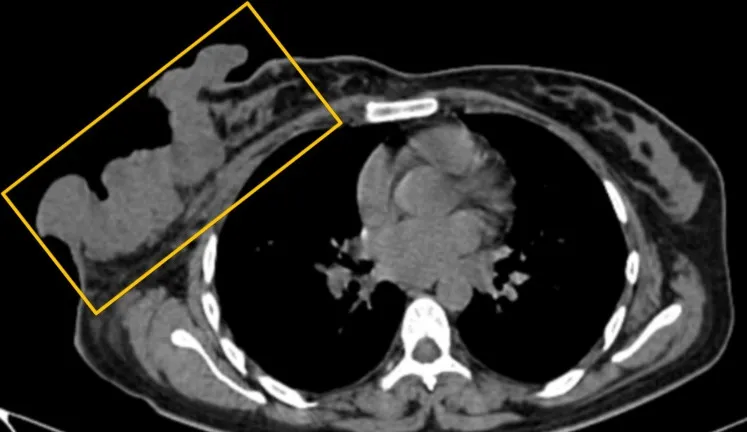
Computed tomography scan showing fungating growth invading the chest wall.
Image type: radiology (ct)